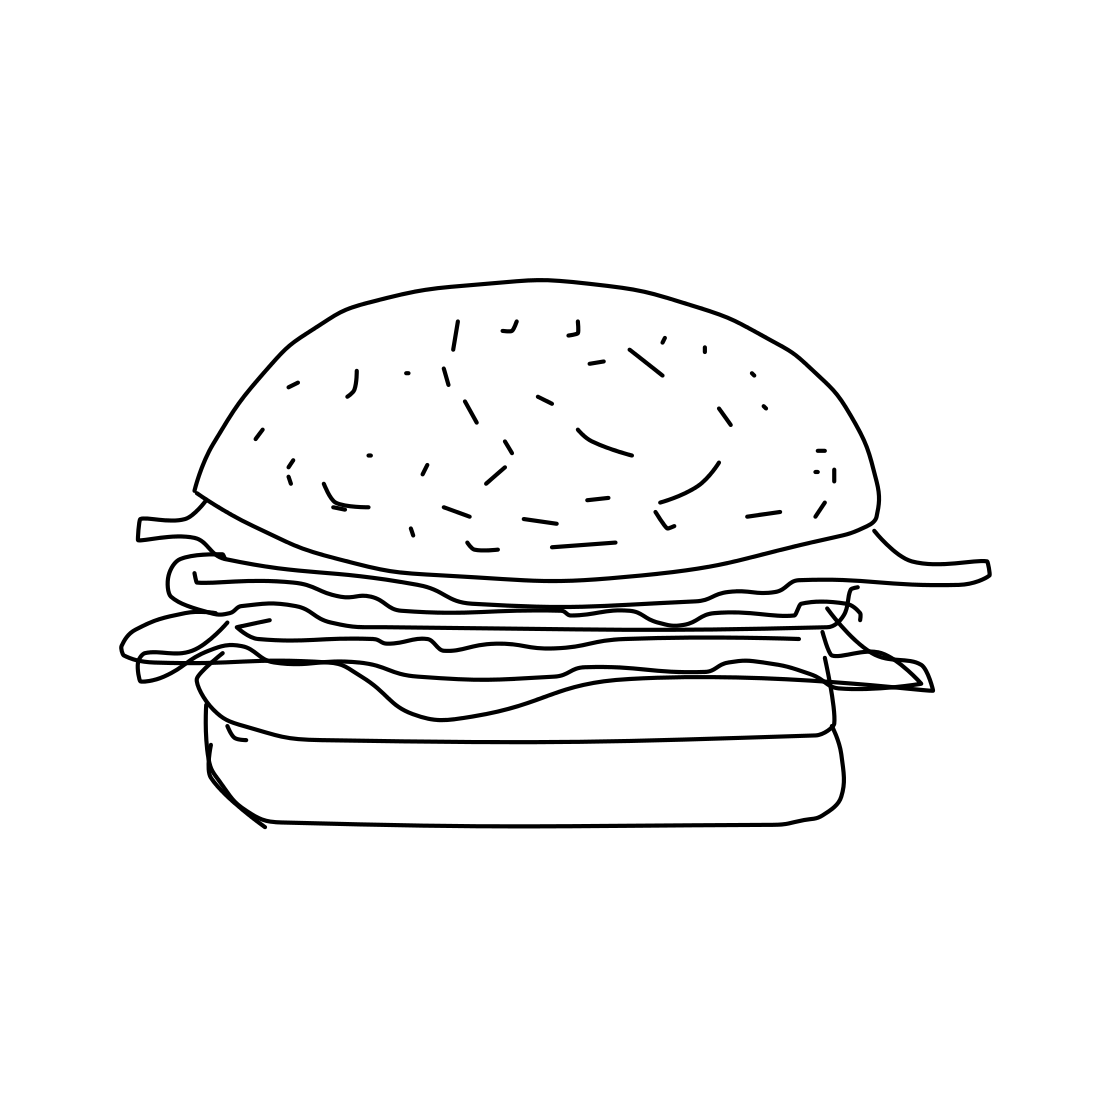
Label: hamburger